Field crop: maize
Growth stage: 1
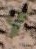
Species: atriplex